Interaction volume radius: 10 \u00c5
Interaction volume height: 10 \u00c5
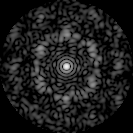
Disorder parameter: 0.681